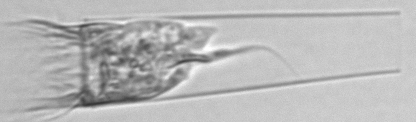
Label: Eutintinnus